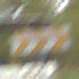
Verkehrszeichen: RichtungstafelnInKurvenGrossLinks
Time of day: Midday
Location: Outdoor (Nature)
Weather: Overcast
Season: Autumn
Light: Natural